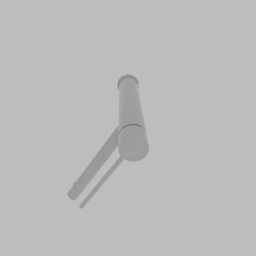
Label: appliances